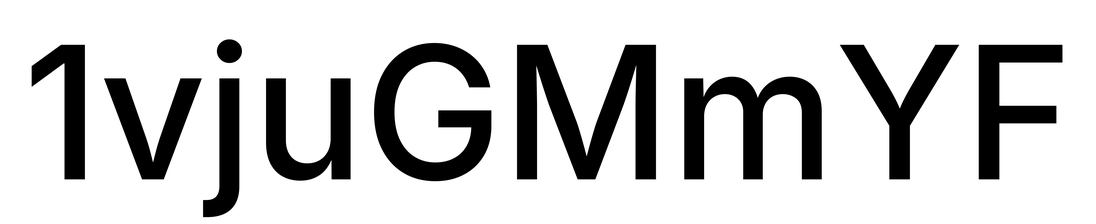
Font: Inter_Medium